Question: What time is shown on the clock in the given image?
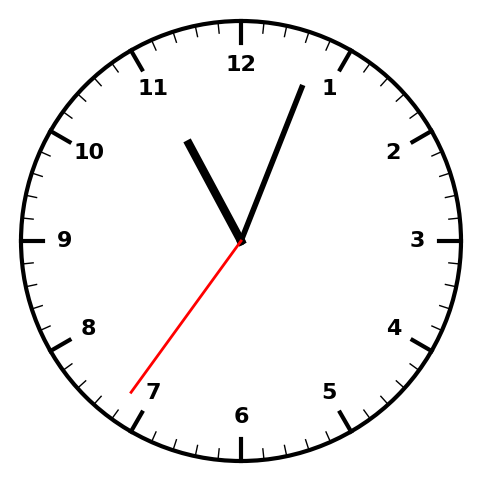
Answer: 11:03:36